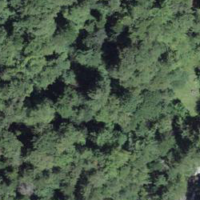
EUNIS habitat code: 44
Species observed at this site:
Meles meles
Capreolus capreolus